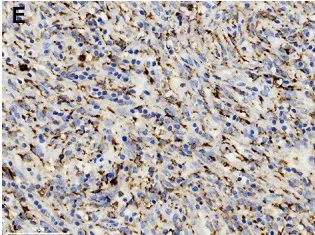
Comparison of the immunostaining features of the bland. And CD68.
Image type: pathology (immunostaining)